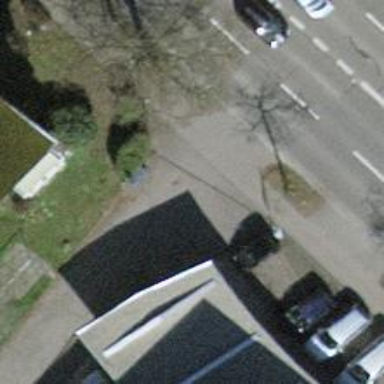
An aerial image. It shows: Unmarked crossing with traffic calming table on the road.